Question: I am trying to inserting div in Jquery, like in the example below. It doesn't work.
Jquery:
'''
$('<div />', {
$('<img />', { "src": "/Pages/Images/calendar.png").addClass('image').appendTo($div);
$('<input/>', { "type": "text", "class": "ctb" }).addClass('ctb').appendTo($div);
}).addClass('sto').appendTo($div);
'''
The output I want is like the image below:

<URL>
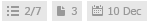
Answer: You can't append the elements like that you must do this
'''
$('<div>', {
"class": "sto"
}).append('<img />', {
"src": "/Pages/Images/calendar.png",
"class": "image"
}).append('<input/>', {
"type": "text",
"class": "ctb"
}).appendTo($div);
'''